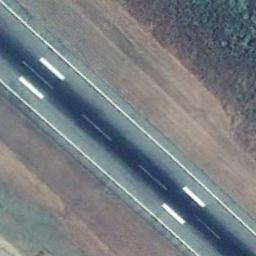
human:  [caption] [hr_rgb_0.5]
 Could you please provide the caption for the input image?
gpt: The runway is on the bare land next to some trees .

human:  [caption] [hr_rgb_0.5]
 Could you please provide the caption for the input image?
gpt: The runway is surrounded by grass .

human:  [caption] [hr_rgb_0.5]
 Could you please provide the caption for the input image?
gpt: There is a green lawn next to the runway, With white dashes of varying thickness on the runway .

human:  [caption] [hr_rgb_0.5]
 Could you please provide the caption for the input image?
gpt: The runway goes through the lawn and several touchdown zone markings are on the runway .

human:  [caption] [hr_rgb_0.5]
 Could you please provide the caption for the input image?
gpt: There are green meadows beside the runway with white marks .